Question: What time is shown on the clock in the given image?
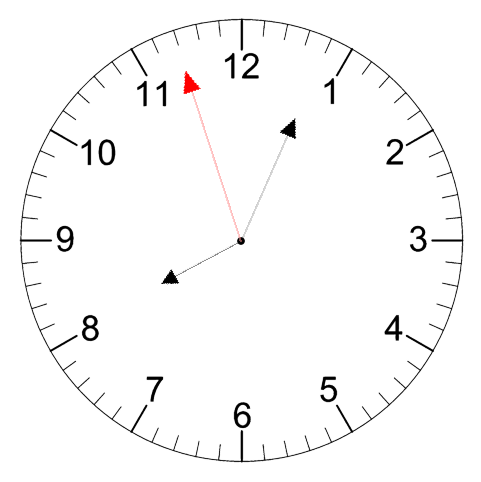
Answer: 08:03:57